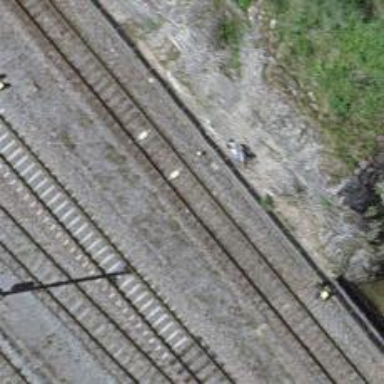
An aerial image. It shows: Railway signal.